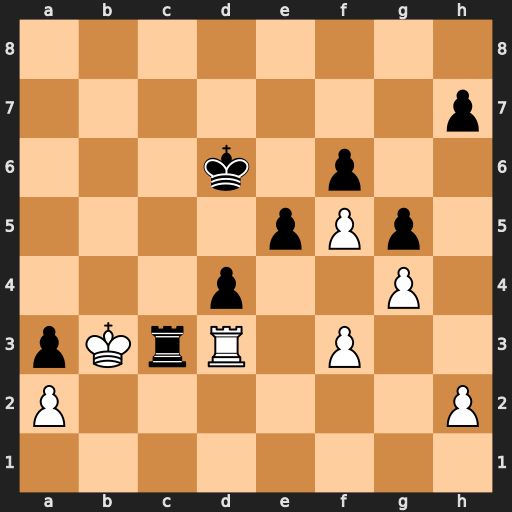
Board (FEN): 8/7p/3k1p2/4pPp1/3p2P1/pKrR1P2/P6P/8
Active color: w
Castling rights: -
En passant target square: -
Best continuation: Rxc3 dxc3 Kxa3 c2 Kb2